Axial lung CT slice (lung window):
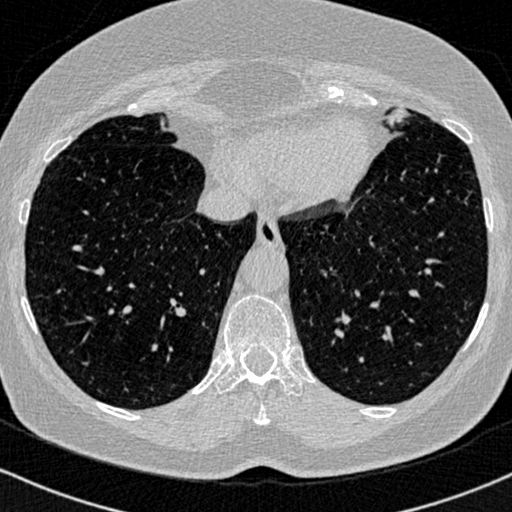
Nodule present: no